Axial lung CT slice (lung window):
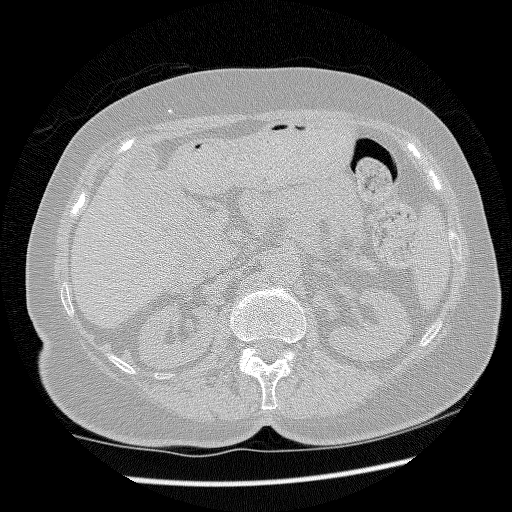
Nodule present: no